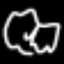
Label: squiggle